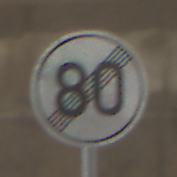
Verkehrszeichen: EndeGeschwindigkeit80
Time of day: Midday
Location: Roofed (Beach)
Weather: Overcast
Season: NotSpecified
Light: Natural